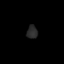
Tissue: skin
Cell type: Myeloid cells
Senescence score: 0.2827
Nuclear area (px): 138
Mean DAPI intensity: 41.464